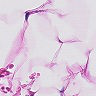
Metastatic tissue present: no